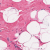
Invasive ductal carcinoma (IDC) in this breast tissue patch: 0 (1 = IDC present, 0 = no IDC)